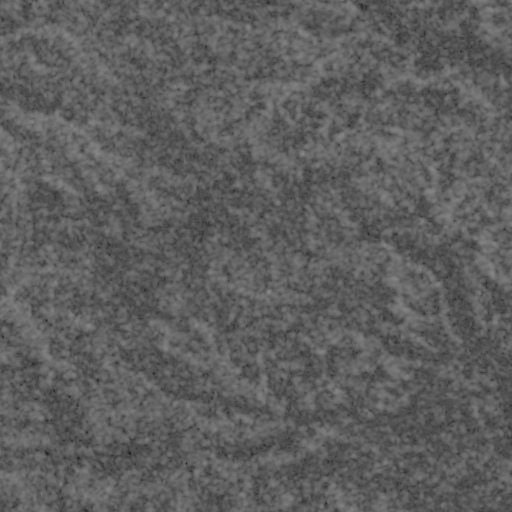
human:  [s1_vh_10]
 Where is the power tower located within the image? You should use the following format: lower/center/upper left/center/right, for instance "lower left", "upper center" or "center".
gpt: The power tower is located in the lower left of the image.
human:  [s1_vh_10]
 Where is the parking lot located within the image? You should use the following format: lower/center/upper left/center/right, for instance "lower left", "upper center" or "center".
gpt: There is no parking lot in the image.

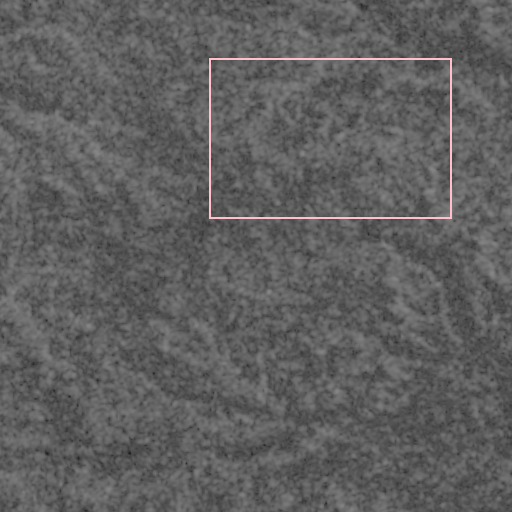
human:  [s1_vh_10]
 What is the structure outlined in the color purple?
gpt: There is no purple outline.
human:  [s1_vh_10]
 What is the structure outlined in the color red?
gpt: There is no structure outlined in red.